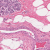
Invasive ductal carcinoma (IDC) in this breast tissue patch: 0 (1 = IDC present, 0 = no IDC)